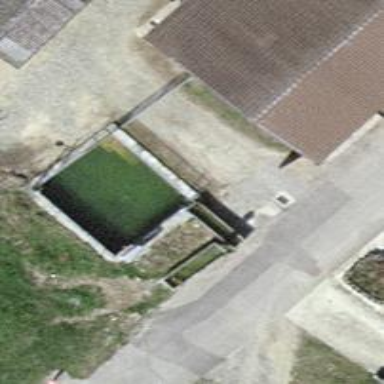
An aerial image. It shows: Drinking water facility available.